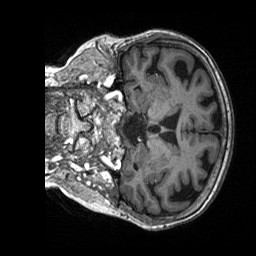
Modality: T1w
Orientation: coronal
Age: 77
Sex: female
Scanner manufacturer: siemens
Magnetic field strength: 3 T
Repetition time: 2.4 s
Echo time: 0.00226 s